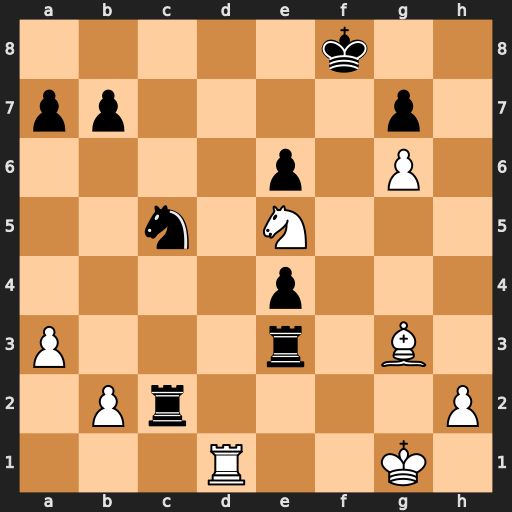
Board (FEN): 5k2/pp4p1/4p1P1/2n1N3/4p3/P3r1B1/1Pr4P/3R2K1
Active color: w
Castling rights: -
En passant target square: -
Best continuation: Rd8+ Ke7 Bh4#